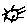
Label: sun